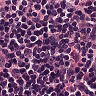
Metastatic tissue present: no